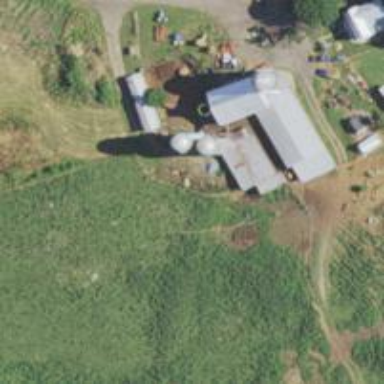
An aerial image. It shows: Silo.